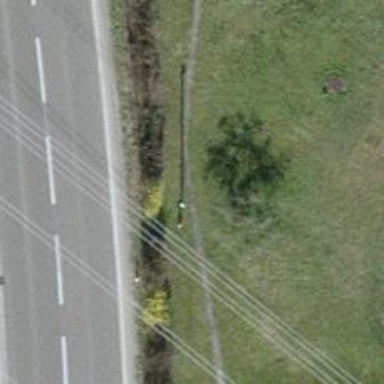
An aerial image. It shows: Straight power pole managing the electricity lines.